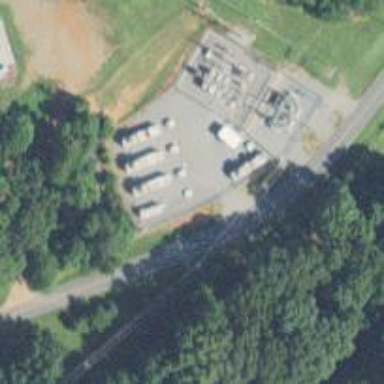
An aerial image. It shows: Generator is pictured.